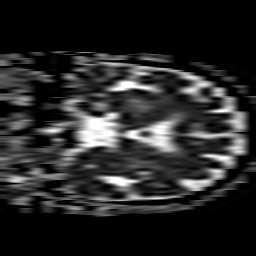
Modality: ADC
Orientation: coronal
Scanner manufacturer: philips
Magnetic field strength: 3 T
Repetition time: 3.758 s
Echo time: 0.06024 s